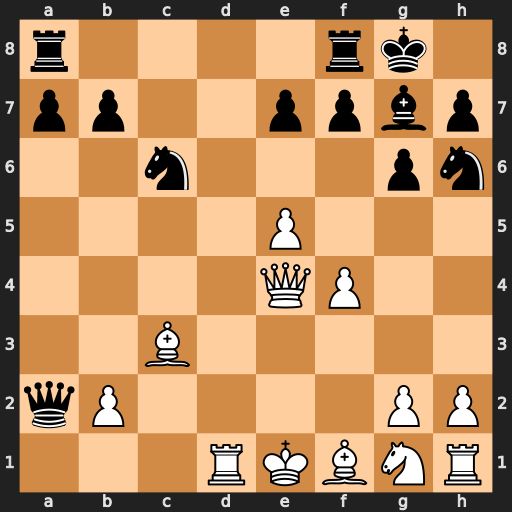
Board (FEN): r4rk1/pp2ppbp/2n3pn/4P3/4QP2/2B5/qP4PP/3RKBNR
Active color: w
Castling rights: K
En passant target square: -
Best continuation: Bc4 Qxc4 Qxc4